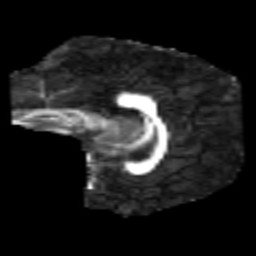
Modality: FA
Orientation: sagittal
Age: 25
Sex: female
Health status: healthy
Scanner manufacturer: philips
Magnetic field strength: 3 T
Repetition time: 10.015 s
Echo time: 0.07044 s